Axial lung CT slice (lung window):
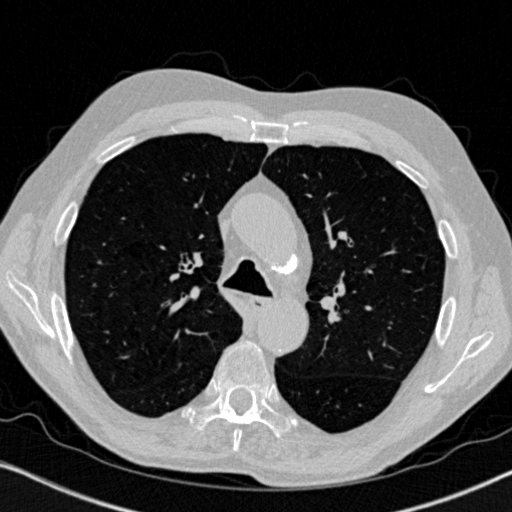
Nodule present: no